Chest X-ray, AP view. Patient: 13 years old, sex M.
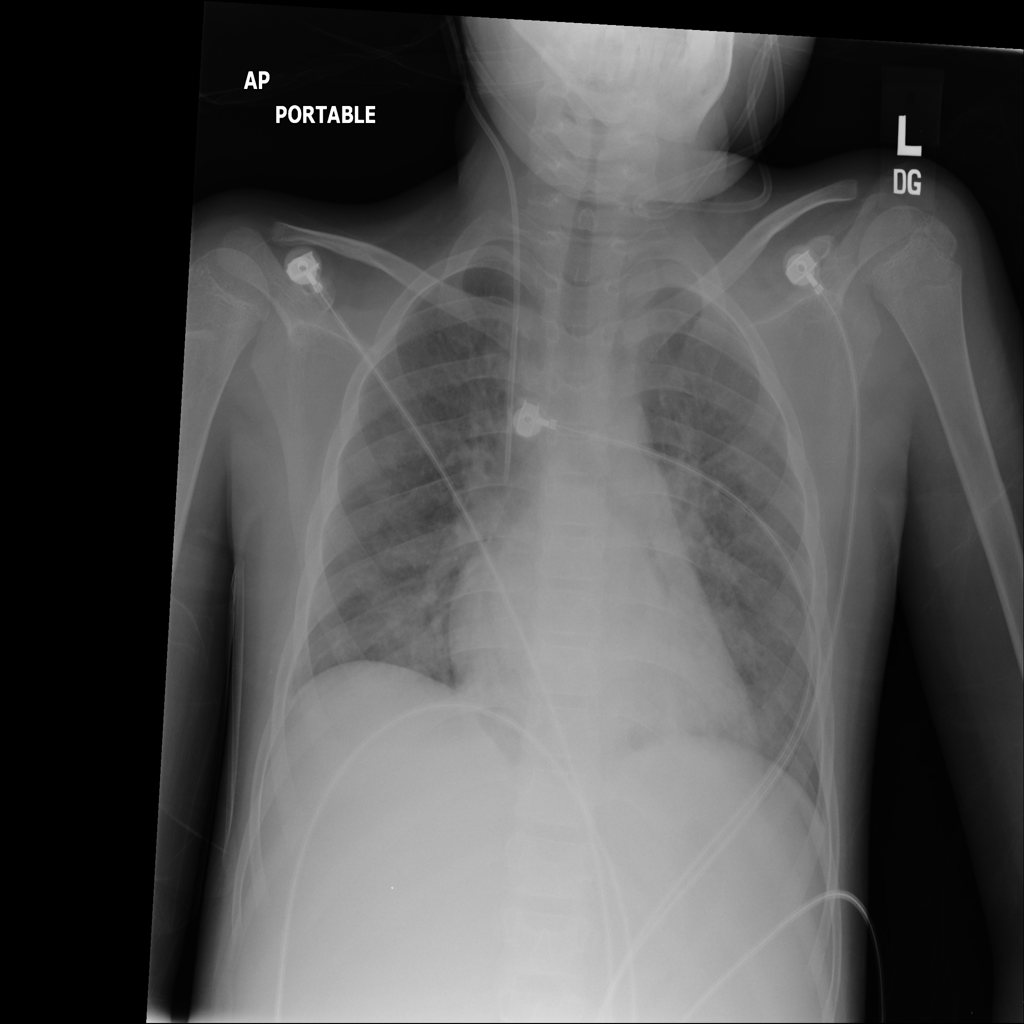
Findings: No Finding